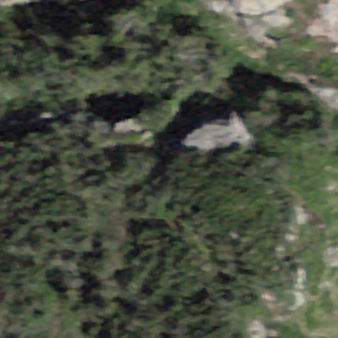
Label: bouldering_area